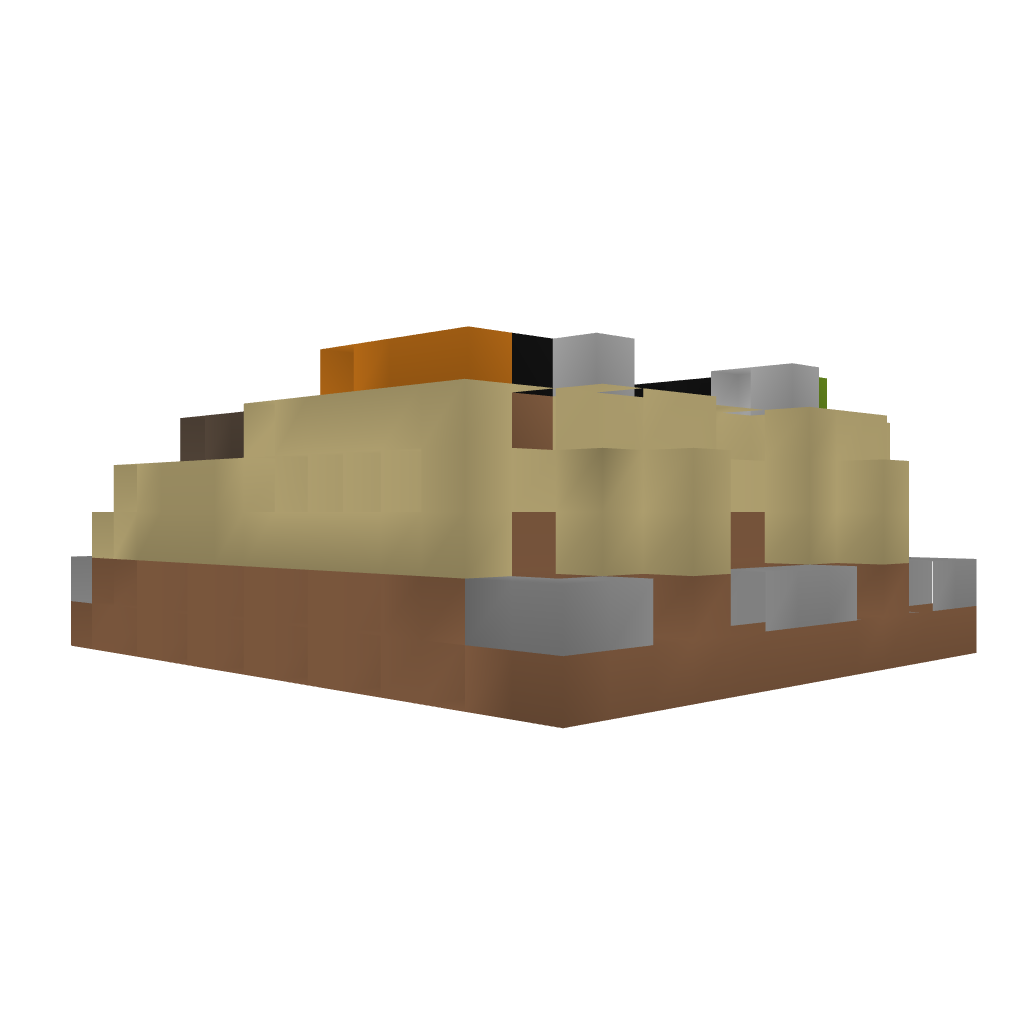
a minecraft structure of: small elevated farm